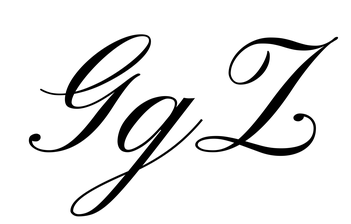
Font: PinyonScript-Regular